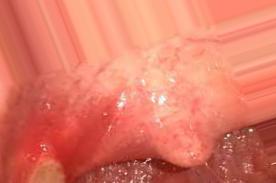
Condition: Mouth Ulcer